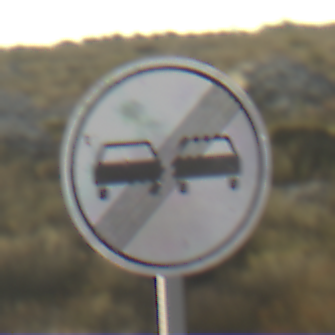
Verkehrszeichen: EndeUeberholverbot
Umgebung: Outdoor, Nature
Tageszeit: SunriseSunset
Wetter: PartlyCloudy
Licht: Natural
Jahreszeit: NotSpecified
Kontrast: HighContrast